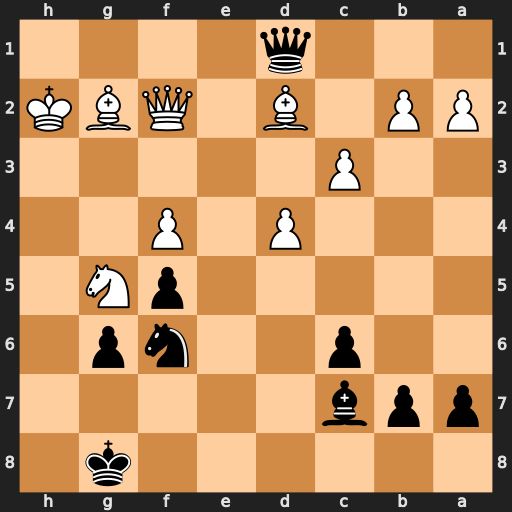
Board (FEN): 6k1/ppb5/2p2np1/5pN1/3P1P2/2P5/PP1B1QBK/3q4
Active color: b
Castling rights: -
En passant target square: -
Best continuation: Ng4+ Kg3 Nxf2